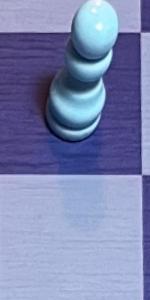
Label: Empty